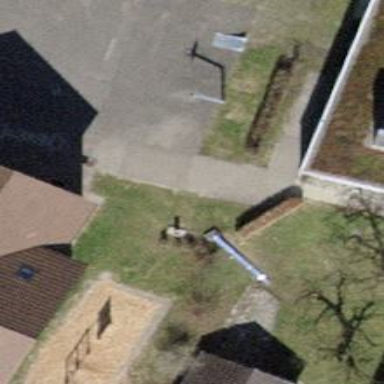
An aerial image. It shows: Playground with slide.